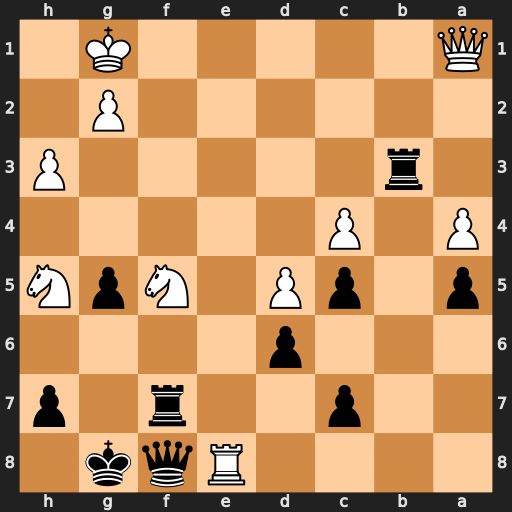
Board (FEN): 4Rqk1/2p2r1p/3p4/p1pP1NpN/P1P5/1r5P/6P1/Q5K1
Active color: b
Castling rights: -
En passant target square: -
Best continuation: Qxe8 Nh6+ Kf8 Nxf7 Qxf7